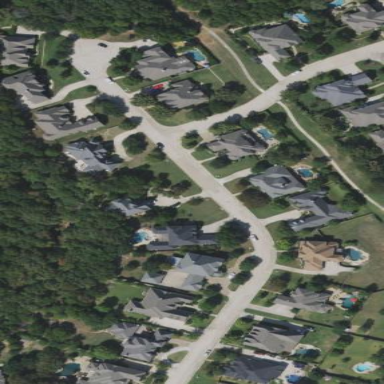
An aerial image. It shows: Residential area within neighborhood.